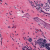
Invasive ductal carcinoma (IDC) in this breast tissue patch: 0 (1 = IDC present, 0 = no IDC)